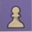
Piece: wP